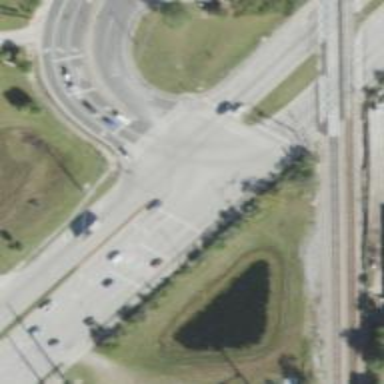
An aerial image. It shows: Secondary link road.